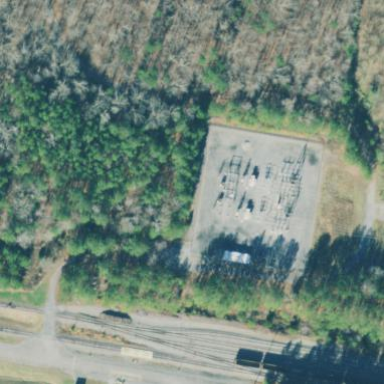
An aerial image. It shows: Industrial power substation surrounded by fence.